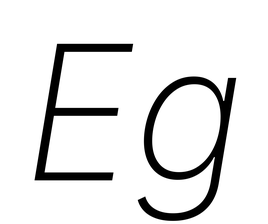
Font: Inter-Italic_ExtraLight_Italic